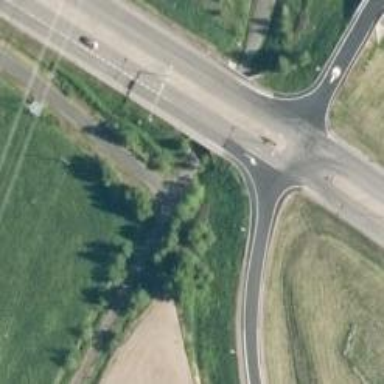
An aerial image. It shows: Cycleway.